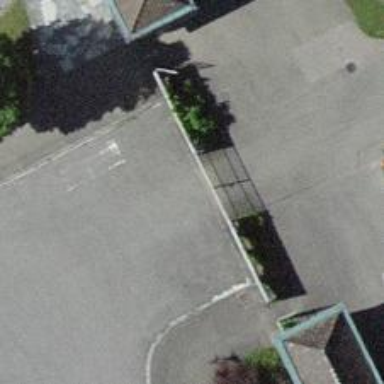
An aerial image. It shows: Gate.